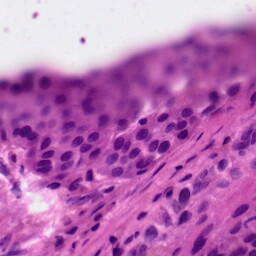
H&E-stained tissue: Skin